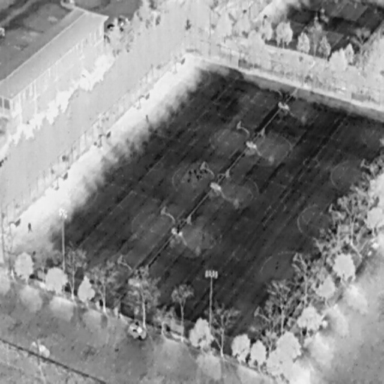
There are two People in the infrared image.